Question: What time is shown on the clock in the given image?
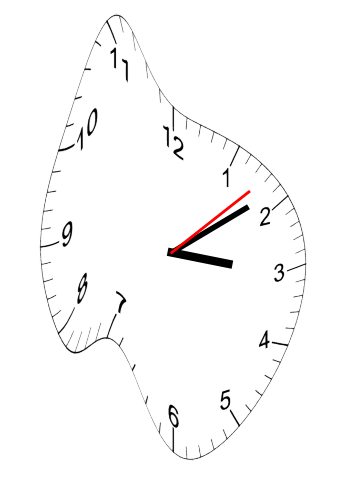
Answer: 03:09:08